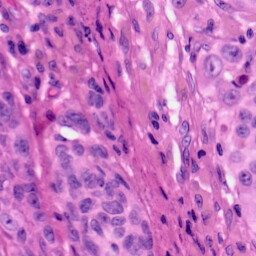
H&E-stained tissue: Skin